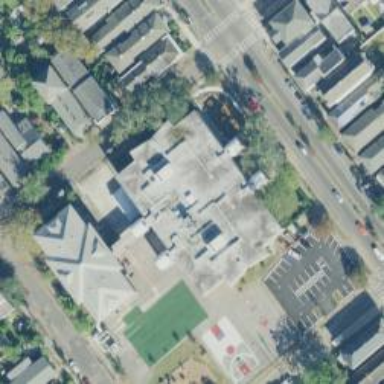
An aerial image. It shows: School.